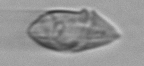
Label: Gyrodinium